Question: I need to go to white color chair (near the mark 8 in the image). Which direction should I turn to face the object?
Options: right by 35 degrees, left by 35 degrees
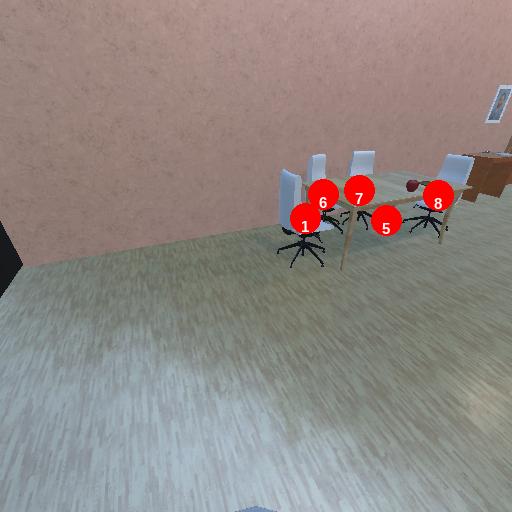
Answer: right by 35 degrees